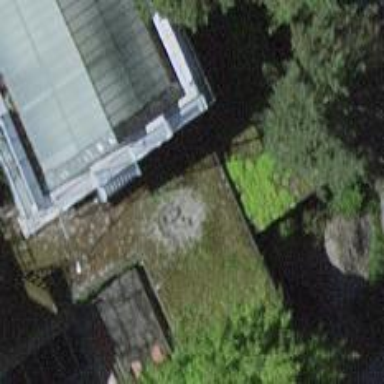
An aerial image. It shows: Museum.